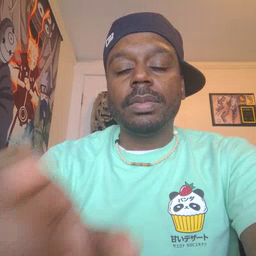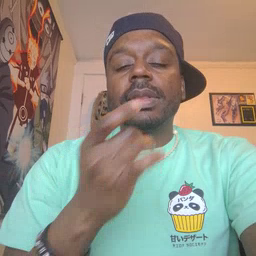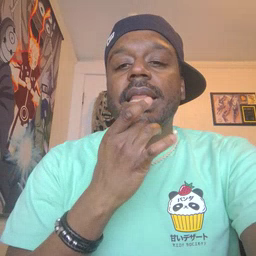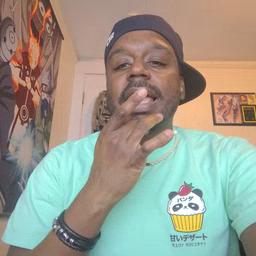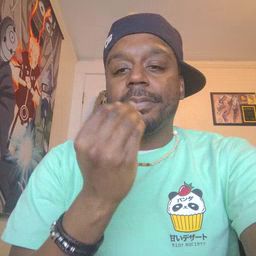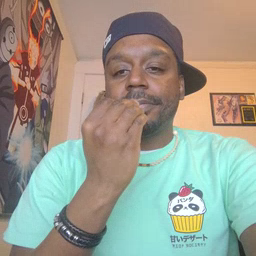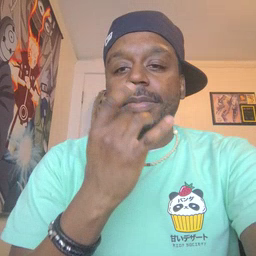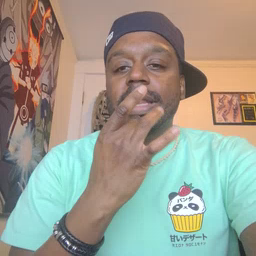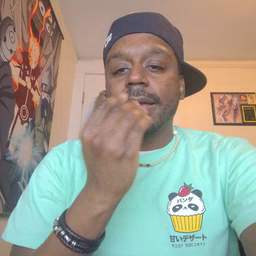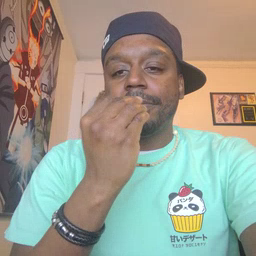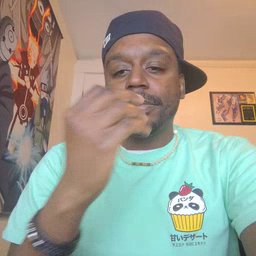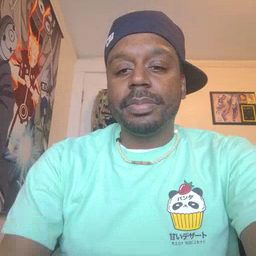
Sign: snack